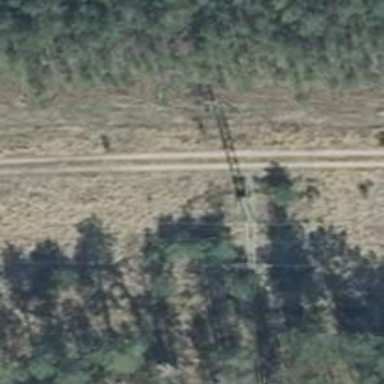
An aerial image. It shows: Power line with three cables.